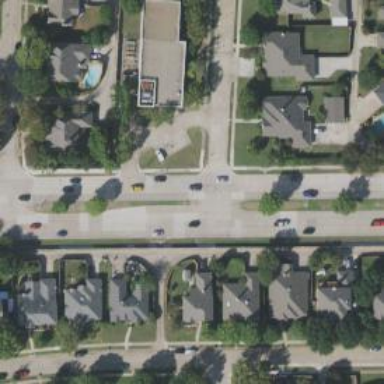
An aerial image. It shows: Secondary road.